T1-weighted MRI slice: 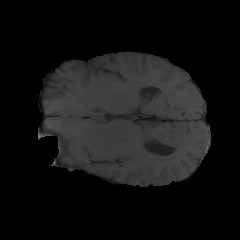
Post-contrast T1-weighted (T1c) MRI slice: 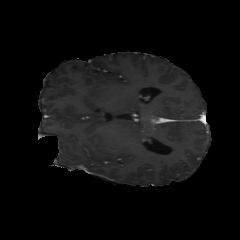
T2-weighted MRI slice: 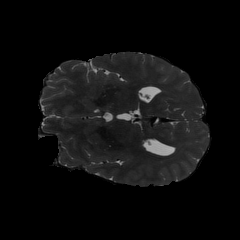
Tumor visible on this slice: no